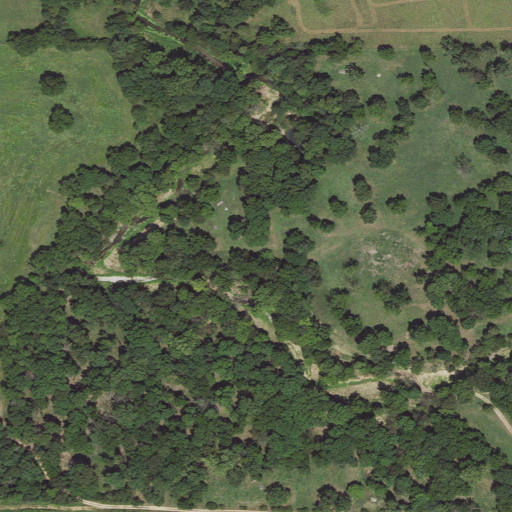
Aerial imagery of valley in Arkansas named Columbia Hollow containing deciduous forest, pasture, and grassland